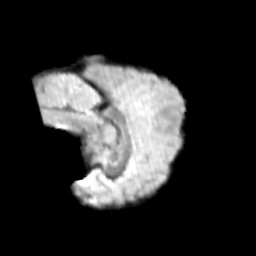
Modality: T2w
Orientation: sagittal
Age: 10
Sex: male
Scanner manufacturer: siemens
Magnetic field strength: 3 T
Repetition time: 3.8 s
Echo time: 0.07 s